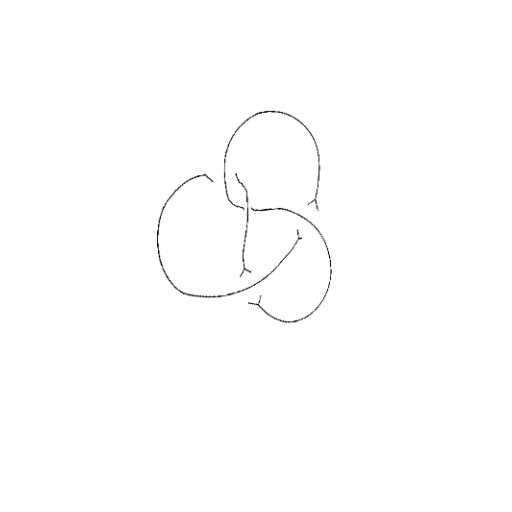
Crossing number: 4